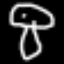
Label: mushroom